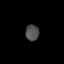
Tissue: lung
Cell type: Epithelial cells
Senescence score: 0.5439
Nuclear area (px): 212
Mean DAPI intensity: 79.123